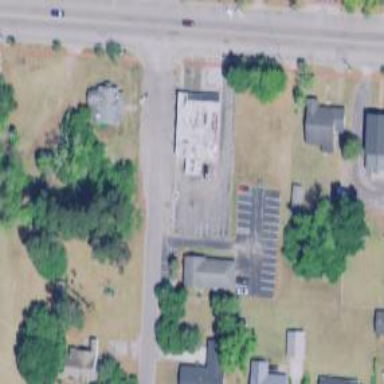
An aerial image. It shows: Post office.